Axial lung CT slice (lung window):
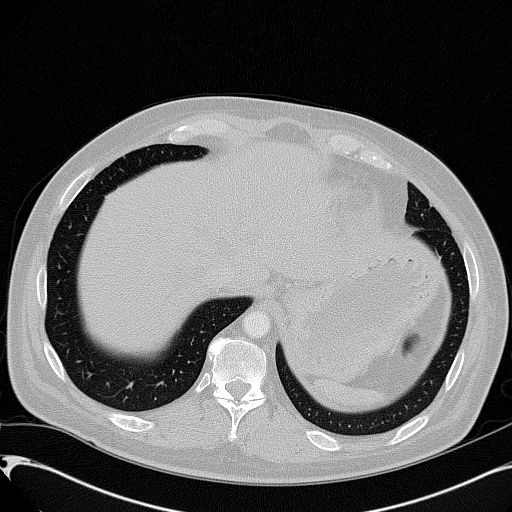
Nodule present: no